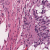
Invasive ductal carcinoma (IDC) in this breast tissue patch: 1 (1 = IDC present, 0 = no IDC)